Question: I'm doing transformation from XML and XSLT to HTML. I have this XSLT code:
'''
<html>
<head>
<title>Tiskova sestava</title>
</head>
<body>
...
<table rules="GROUPS" frame="BOX">
<THEAD>
<tr>
<th>Typ</th>
....
<th>Stredisko</th>
</tr>
</THEAD>
<TBODY>
<xsl:for-each select="Report/Polozka">
<tr>
<td>
<xsl:value-of select="Kategorie"/>
</td>
.....
<td>
<xsl:value-of select="Stredisko"/>
</td>
</tr>
</xsl:for-each>
</TBODY>
</table>
</body>
</html>
'''
and this is output:
But I want create new table IF value of column "Stredisko" is different, then previous value. So in first table should be rows with value of column "Stredisko" == 4, in second table with value == 1 and in third table with value == "".
<URL>
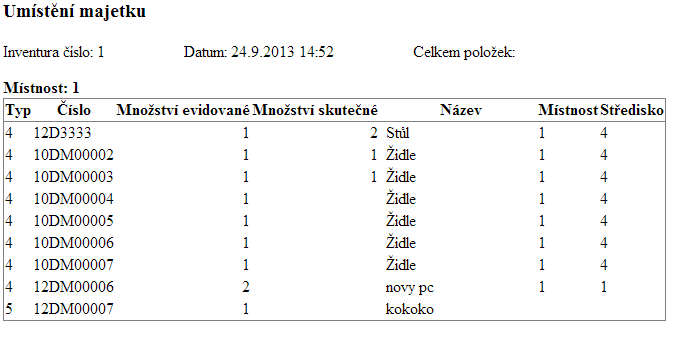
Answer: try this xsl. It's not a complete answer, but you can take it as a starting point (if it's ok, of course):
'''
<?xml version="1.0" encoding="utf-8"?>
<xsl:stylesheet version="1.0" xmlns:xsl="http://www.w3.org/1999/XSL/Transform">
<xsl:output method="html" encoding="utf-8" indent="yes" />
<!-- for easy selection of Polozka elements: -->
<xsl:key name="reports-by-stredisko" match="/Report/Polozka" use="Stredisko" />
<xsl:template match="/">
<xsl:for-each select="/Report/Polozka[not(Stredisko = preceding-sibling::Polozka/Stredisko)]">
<table summary="Stredisko: {Stredisko}">
<xsl:for-each select="key('reports-by-stredisko',Stredisko)">
<tr>
<td>I_Cislo: <xsl:value-of select="I_Cislo"/></td>
<td>Stredisko: <xsl:value-of select="Stredisko"/></td>
<td>...</td>
</tr>
</xsl:for-each>
</table>
</xsl:for-each>
</xsl:template>
</xsl:stylesheet>
'''
This xsl generates the following output:
'''
<table summary="Stredisko: 4">
<tr>
<td>I_Cislo: 29IM00001</td>
<td>Stredisko: 4</td>
<td>...</td>
</tr>
<tr>
<td>I_Cislo: 29IM00001</td>
<td>Stredisko: 4</td>
<td>...</td>
</tr>
<tr>
<td>I_Cislo: 12D3333</td>
<td>Stredisko: 4</td>
<td>...</td>
</tr>
<tr>
<td>I_Cislo: 10DM00004</td>
<td>Stredisko: 4</td>
<td>...</td>
</tr>
<tr>
<td>I_Cislo: 10DM00005</td>
<td>Stredisko: 4</td>
<td>...</td>
</tr>
<tr>
<td>I_Cislo: 10DM00007</td>
<td>Stredisko: 4</td>
<td>...</td>
</tr>
</table>
<table summary="Stredisko: ">
<tr>
<td>I_Cislo: 10IM00002</td>
<td>Stredisko: </td>
<td>...</td>
</tr>
<tr>
<td>I_Cislo: 11IM00002</td>
<td>Stredisko: </td>
<td>...</td>
</tr>
<tr>
<td>I_Cislo: 12IM00002</td>
<td>Stredisko: </td>
<td>...</td>
</tr>
<tr>
<td>I_Cislo: 10IM00002</td>
<td>Stredisko: </td>
<td>...</td>
</tr>
<tr>
<td>I_Cislo: 11IM00002</td>
<td>Stredisko: </td>
<td>...</td>
</tr>
<tr>
<td>I_Cislo: 12IM00002</td>
<td>Stredisko: </td>
<td>...</td>
</tr>
<tr>
<td>I_Cislo: 12DM00007</td>
<td>Stredisko: </td>
<td>...</td>
</tr>
<tr>
<td>I_Cislo: 10LM00002</td>
<td>Stredisko: </td>
<td>...</td>
</tr>
</table>
<table summary="Stredisko: 1">
<tr>
<td>I_Cislo: 12DM00006</td>
<td>Stredisko: 1</td>
<td>...</td>
</tr>
</table>
'''
Hope it helps